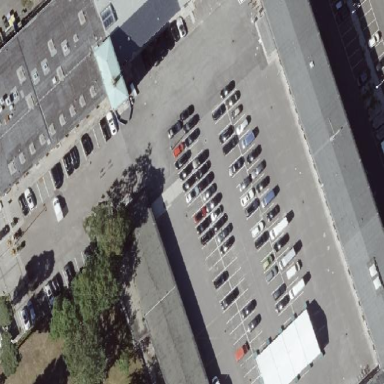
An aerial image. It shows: Parking area with surface.